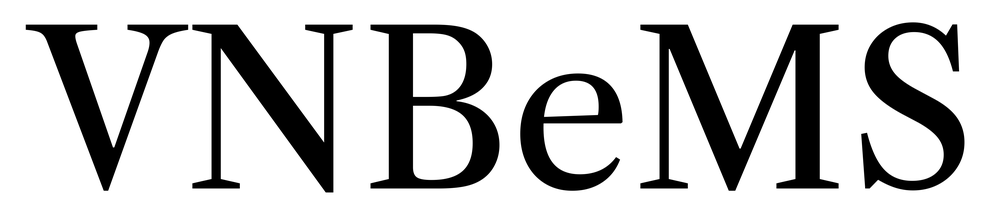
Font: LibreCaslonText_Regular